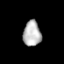
Tissue: prostate
Cell type: T cells
Senescence score: 0.3402
Nuclear area (px): 440
Mean DAPI intensity: 182.866